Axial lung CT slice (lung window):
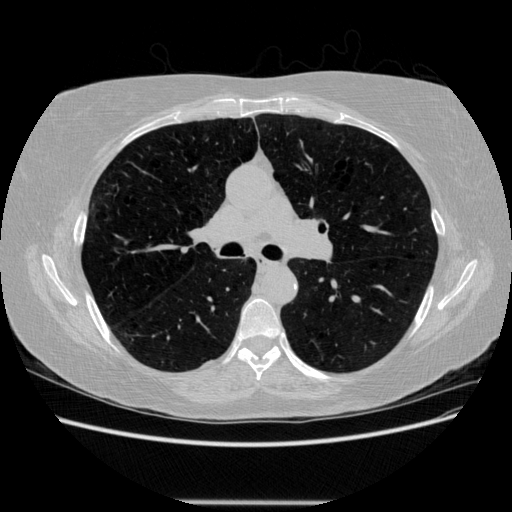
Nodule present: no